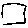
Label: square